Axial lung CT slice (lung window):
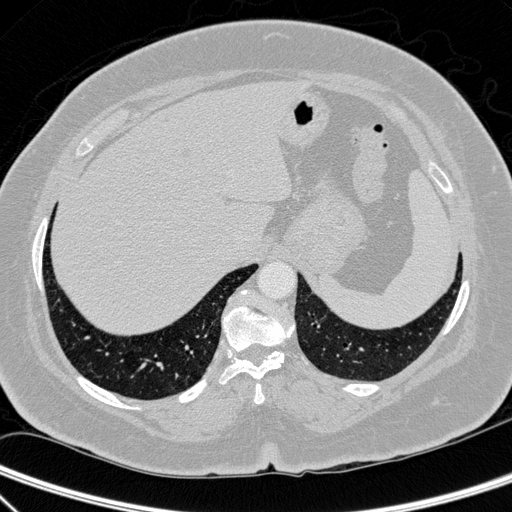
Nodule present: no